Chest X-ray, PA view. Patient: 47 years old, sex M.
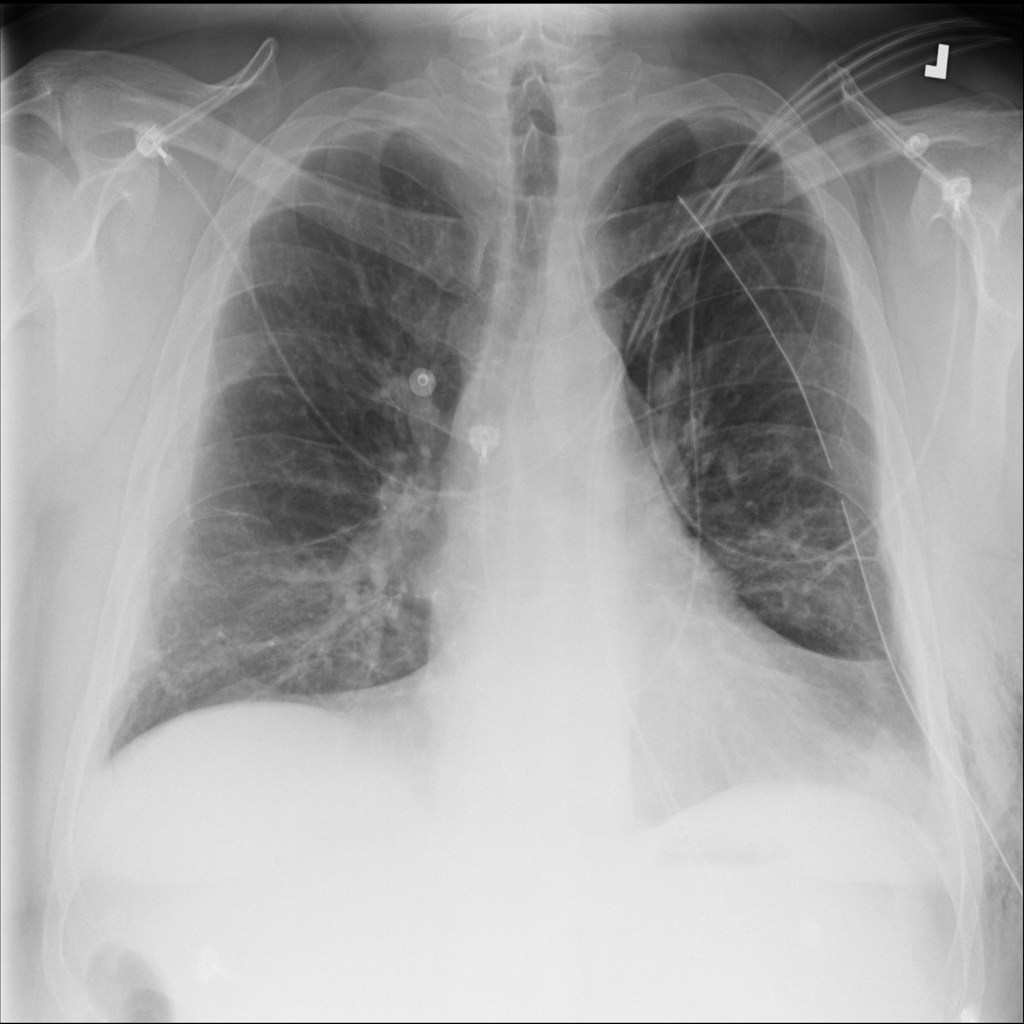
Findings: Pneumothorax